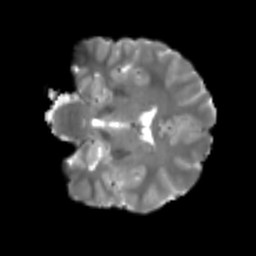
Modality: T2w
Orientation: coronal
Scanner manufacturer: siemens
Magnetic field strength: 3 T
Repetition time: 4 s
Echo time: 0.0594 s